高一 · 立体几何学
一个圆台的母线长为 $12 \mathrm{~cm}$, 两底面面积分别为 $4 \pi \mathrm{cm}^{2}$ 和 $25 \pi \mathrm{cm}^{2}$.求:

(1)圆台的高;

(2)截得此圆台的圆雉的母线长.
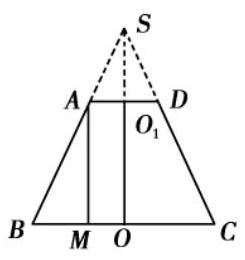
答案: )圆台的轴截面是等腰梯形 $A B C D$ (如图所示).

由已知可得上底半径 $O_{1} A=2(\mathrm{~cm})$,

下底半径 $O B=5(\mathrm{~cm})$, 又因为腰长为 $12 \mathrm{~cm}$,

所以高 $A M=\sqrt{12^{2}-(5-2)^{2}}=3 \sqrt{15}(\mathrm{~cm})$.

(2)如图所示, 延长 $B A, O O_{1}, C D$, 交于点 $S$, 设截得此圆台的圆锥的母线长为 $l$, 则由 $\triangle S A O_{1} \backsim \triangle S B O$可得 $\frac{l-12}{l}=\frac{2}{5}$, 解得 $l=20(\mathrm{~cm})$, 即截得此圆台的圆锥的母线长为 $20 \mathrm{~cm}$.